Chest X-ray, PA view. Patient: 54 years old, sex F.
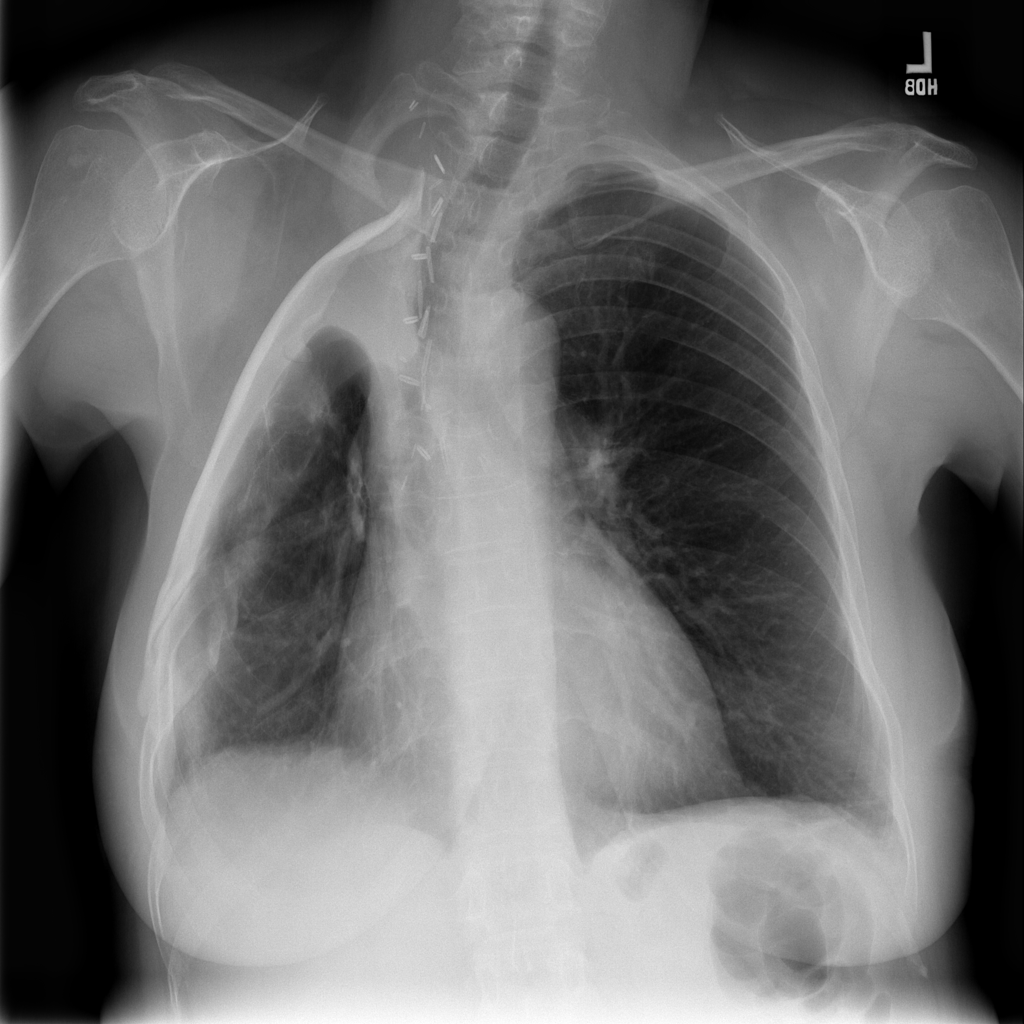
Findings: Atelectasis, Infiltration